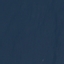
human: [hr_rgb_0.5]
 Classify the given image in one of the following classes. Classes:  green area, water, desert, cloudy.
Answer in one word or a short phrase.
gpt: water